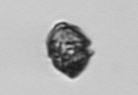
Label: Kryptoperidinium_triquetrum